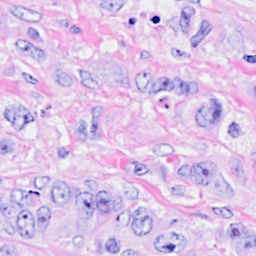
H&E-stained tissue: Breast